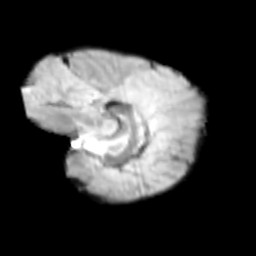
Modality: T2w
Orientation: sagittal
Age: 11
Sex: male
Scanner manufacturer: siemens
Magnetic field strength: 3 T
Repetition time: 3.8 s
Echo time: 0.07 s